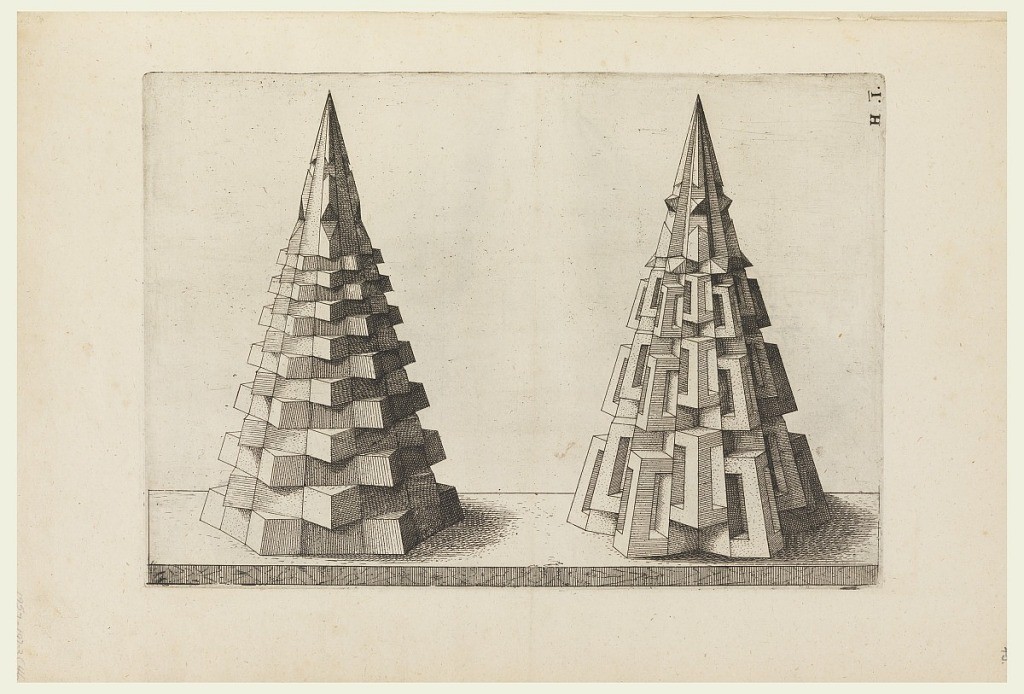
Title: Two Cones, plate H. i. in Perspectiva. Corporium Regularium
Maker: Wenzel Jamnitzer, German, 1508–1585
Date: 1568
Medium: Engraving on white laid paper
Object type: Print
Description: Two cones; left composed of layered hexagons; right composed of vertically-placed rectangles.